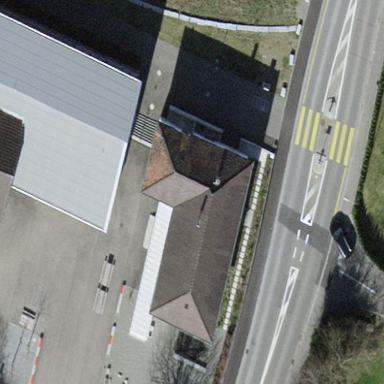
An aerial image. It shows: School building.